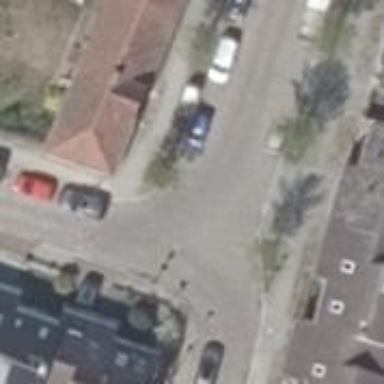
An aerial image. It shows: Residential road with sidewalks on both sides.